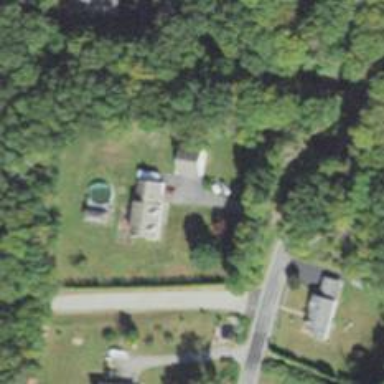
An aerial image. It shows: Residential driveway.